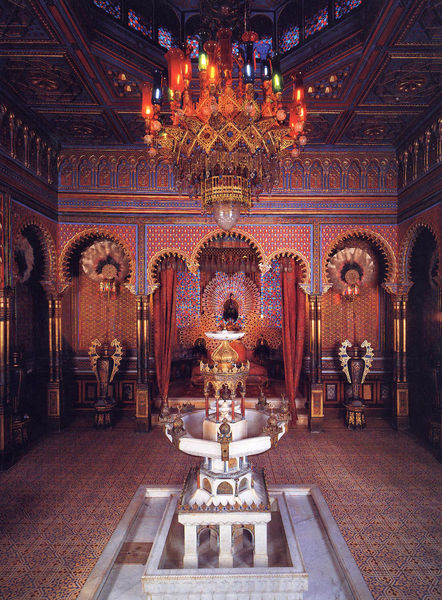
Titel: Schloss Linderhof
Standort: Linderhof (EU - D - Bayern)
Schlagwörter: blau, gelb, bunt, marmor, raum, säulen, gebäude, muster, ornament, architektur, innenraum, vorhang, gold, interieur, innen, brunnen, vase, kuppel, bett, kronleuchter, leuchter, vasen, foto, fotografie, nische, orient, orientalisch, balustrade, becken, fliesen, pfau, mosaik, rundbögen, niesche, osmanisch, wandnische, separee, zimmerbrunnen, innnenarchitektur